Question: I am creating one simple demo for automatic login.
Scenario is that i have default username and password.
In that i have to create javascript or jquery which can find the iframe and automatic click on submit button once page load and directly redirect on form action page.

Here is image attached in that index page have loaded iframe and other login page.
So i have to find username and password textbox and pass the default values in that and automatically submit button. All should be going through javascript or jquery.
Thanks
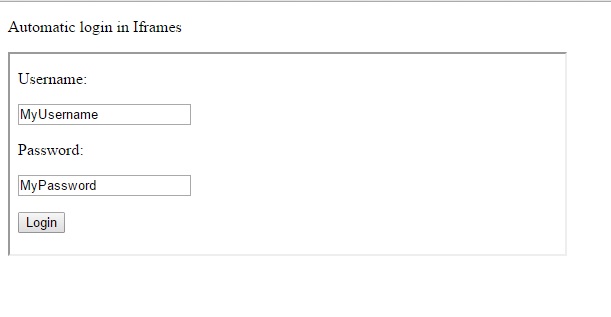
Answer: '''
$(document).ready(function(){
$('#username').val('default_username'); //Find and set default username
$('#password').val('default_password'); //Find and set default password
//Submit the form using jQuery
$("form").submit();
});
'''
You can also submit the form using id of Form like '$("#formId").submit();'